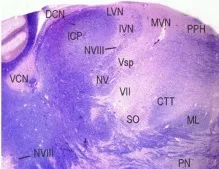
Transversal brainstem sections from caudal to rostral stained for Luxol fast blue to demonstrate the localization and extent of the stroke. Note that the left medial vestibular nucleus (MVN) and prepositus hypoglossi nucleus (PPH) are not included in the lesion (E,F). Detailed views of the white boxes in. Are shown in Figures S1A.
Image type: pathology (h&e)